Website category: university
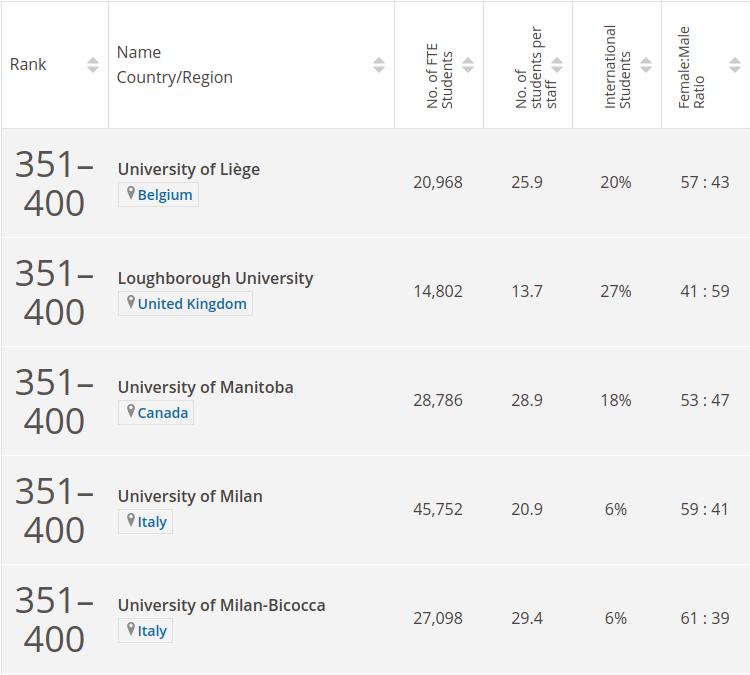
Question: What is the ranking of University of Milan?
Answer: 351400

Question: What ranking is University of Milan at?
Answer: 351400

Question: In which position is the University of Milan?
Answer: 351400

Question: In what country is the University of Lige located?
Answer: Belgium

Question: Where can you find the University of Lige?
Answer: Belgium

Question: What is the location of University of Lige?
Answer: Belgium

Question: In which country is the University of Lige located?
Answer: Belgium

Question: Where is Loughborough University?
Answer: United Kingdom

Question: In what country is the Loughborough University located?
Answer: United Kingdom

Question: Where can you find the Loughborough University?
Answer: United Kingdom

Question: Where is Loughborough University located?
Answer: United Kingdom

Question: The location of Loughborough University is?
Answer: United Kingdom

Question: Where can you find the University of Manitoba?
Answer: Canada

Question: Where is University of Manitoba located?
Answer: Canada

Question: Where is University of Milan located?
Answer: Italy

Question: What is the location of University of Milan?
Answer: Italy

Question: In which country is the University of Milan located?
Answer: Italy

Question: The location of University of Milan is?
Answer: Italy

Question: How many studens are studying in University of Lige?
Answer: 20,968

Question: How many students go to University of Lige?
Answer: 20,968

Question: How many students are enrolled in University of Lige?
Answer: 20,968

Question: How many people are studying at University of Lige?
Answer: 20,968

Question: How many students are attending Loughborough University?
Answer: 14,802

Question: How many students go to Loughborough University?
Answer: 14,802

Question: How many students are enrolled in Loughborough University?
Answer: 14,802

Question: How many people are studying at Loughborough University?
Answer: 14,802

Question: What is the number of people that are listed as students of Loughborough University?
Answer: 14,802

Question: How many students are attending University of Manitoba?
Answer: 28,786

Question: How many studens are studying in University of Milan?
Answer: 45,752

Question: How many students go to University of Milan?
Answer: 45,752

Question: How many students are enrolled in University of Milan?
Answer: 45,752

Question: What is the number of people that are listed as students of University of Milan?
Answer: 45,752

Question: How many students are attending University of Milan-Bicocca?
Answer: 27,098

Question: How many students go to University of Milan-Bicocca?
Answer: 27,098

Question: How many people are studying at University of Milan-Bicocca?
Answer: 27,098

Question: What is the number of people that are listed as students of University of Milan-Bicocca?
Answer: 27,098

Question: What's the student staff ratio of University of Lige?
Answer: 25.9

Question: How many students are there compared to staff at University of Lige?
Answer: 25.9

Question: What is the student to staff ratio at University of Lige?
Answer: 25.9

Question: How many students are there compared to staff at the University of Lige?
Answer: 25.9

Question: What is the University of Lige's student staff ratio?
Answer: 25.9

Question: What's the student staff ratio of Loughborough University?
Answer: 13.7

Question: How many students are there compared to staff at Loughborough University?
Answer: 13.7

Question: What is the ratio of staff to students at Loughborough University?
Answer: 13.7

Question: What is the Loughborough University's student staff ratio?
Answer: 13.7

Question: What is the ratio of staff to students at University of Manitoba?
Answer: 28.9

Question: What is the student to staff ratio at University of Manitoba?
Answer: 28.9

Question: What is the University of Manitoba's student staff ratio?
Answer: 28.9

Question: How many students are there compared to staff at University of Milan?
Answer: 20.9

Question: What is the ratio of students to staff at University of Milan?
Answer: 20.9

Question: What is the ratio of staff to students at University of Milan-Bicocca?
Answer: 29.4

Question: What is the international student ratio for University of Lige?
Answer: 20%

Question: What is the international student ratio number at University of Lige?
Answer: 20%

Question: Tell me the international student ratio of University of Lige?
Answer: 20%

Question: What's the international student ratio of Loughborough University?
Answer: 27%

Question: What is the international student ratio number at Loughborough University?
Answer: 27%

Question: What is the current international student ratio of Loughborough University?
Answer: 27%

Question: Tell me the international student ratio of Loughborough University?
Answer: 27%

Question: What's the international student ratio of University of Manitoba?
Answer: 18%

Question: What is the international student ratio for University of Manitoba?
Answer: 18%

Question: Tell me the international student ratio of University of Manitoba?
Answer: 18%

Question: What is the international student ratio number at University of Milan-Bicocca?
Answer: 6%

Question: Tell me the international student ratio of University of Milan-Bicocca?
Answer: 6%

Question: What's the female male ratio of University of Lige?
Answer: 57 : 43